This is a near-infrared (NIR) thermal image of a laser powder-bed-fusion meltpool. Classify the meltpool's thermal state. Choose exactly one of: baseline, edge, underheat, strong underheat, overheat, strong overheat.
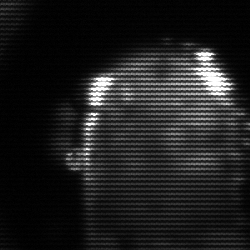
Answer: baseline